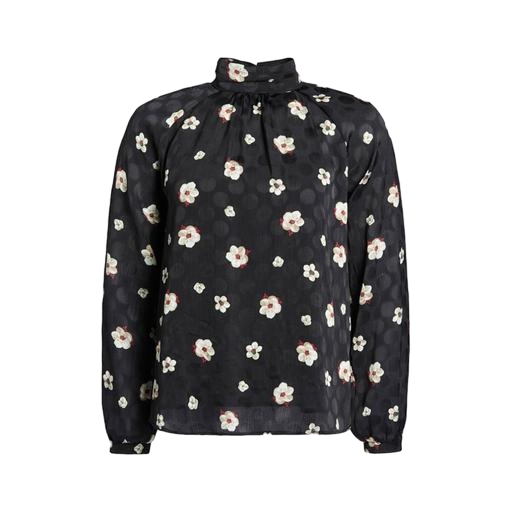
black pussy-bow floral-print blouse, black petite printed mock-neck top only macy, black floral-print top, white background